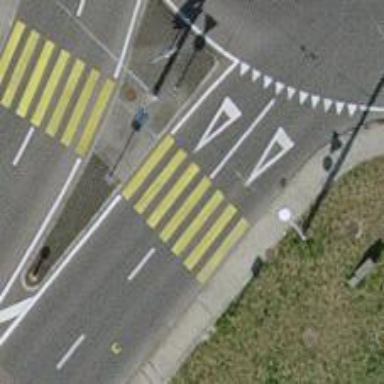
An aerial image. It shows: Zebra crossing with road island.